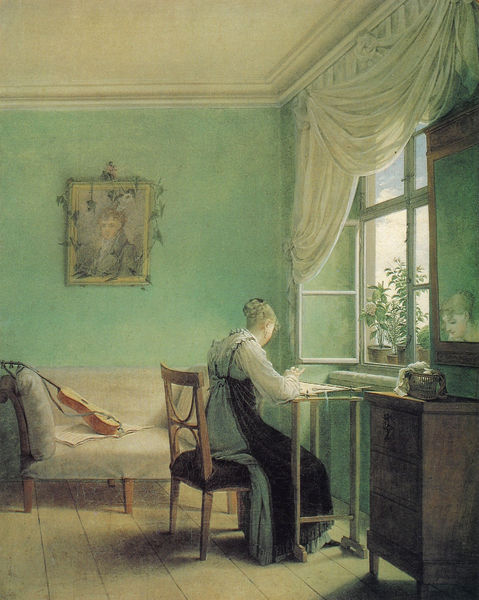
Titel: Die Stickerin (Louise Seidler), erste Fassung
Künstler: Georg Friedrich Kersting
Institution: Weimar, Kunstsammlungen
Schlagwörter: baum, gemälde, himmel, kopf, grün, mädchen, sitzen, blumen, fenster, frau, hell, kleid, licht, stuhl, tisch, türkis, zimmer, blond, wand, bild, innenraum, spiegel, vorhang, sonne, interieur, sitzend, gitarre, musik, schürze, kommode, schrank, schreibtisch, sofa, dielen, gardine, handarbeit, lesen, bett, stuck, stube, sticken, blumentöpfe, offen, komode, biedermeier, schreiben, introvertiert, empire, vertieft, stickerin, schreibend, stickrahmen, umkränzt, wanf, gesict, dänisch, umkränzet